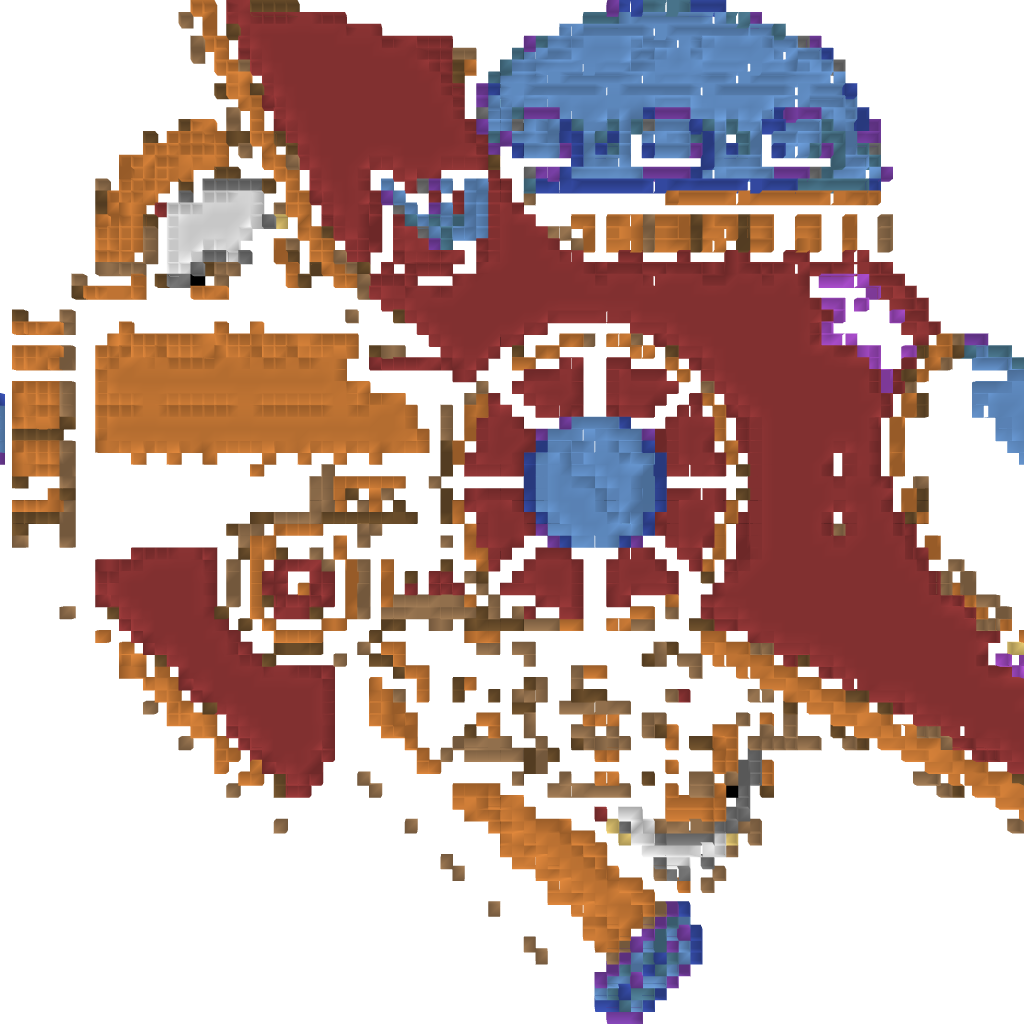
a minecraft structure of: Wily Machine #2 (ErnieCIII) bad low quality